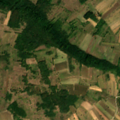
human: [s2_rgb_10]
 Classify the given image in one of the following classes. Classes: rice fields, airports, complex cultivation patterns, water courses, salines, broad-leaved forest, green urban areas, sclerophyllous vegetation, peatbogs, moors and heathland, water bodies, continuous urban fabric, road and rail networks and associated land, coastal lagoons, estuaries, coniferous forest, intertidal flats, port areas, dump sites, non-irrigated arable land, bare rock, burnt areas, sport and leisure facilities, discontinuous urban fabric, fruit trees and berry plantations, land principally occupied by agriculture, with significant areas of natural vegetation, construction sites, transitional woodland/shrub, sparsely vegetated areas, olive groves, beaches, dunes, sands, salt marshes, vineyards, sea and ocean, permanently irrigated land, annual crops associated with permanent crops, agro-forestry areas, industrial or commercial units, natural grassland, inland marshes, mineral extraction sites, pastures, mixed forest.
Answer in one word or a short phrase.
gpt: pastures, complex cultivation patterns, land principally occupied by agriculture, with significant areas of natural vegetation, broad-leaved forest, transitional woodland/shrub